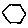
Label: hexagon